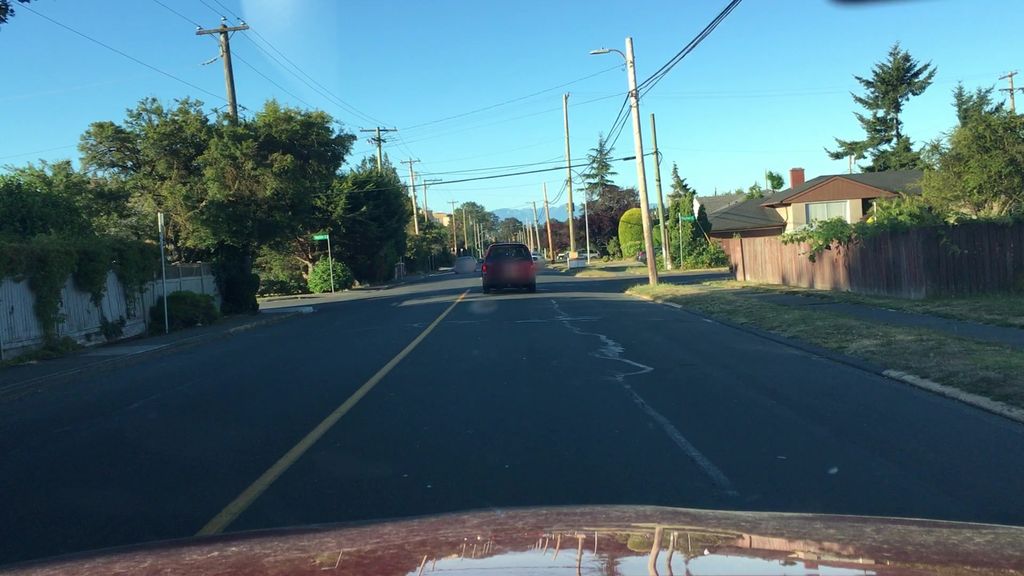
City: victoria